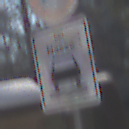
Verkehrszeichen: BeiNaesse
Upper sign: Geschwindigkeit100
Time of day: MorningAfternoon
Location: Outdoor (Special)
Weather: Clear
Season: Winter
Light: Natural